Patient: sex F, age 66
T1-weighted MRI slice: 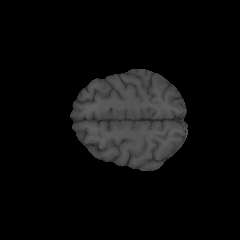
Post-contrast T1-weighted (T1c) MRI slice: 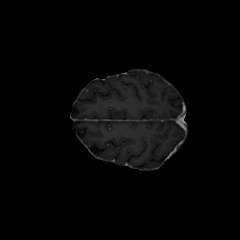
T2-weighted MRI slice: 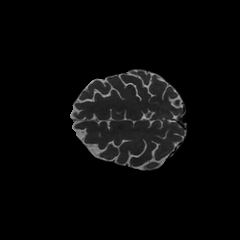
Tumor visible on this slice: no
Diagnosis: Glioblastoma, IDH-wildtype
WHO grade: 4